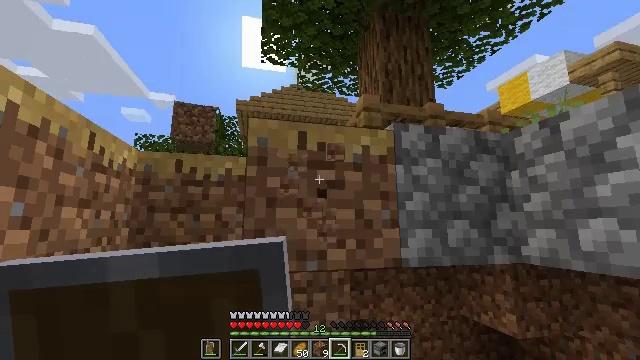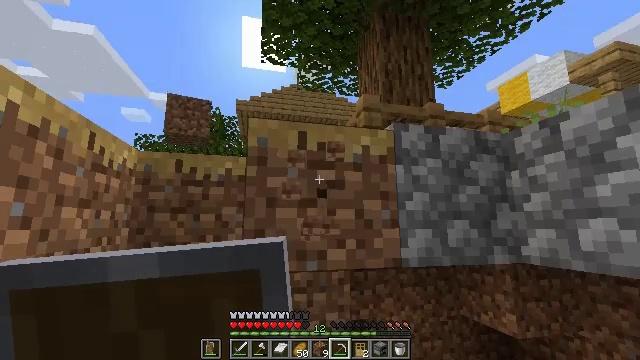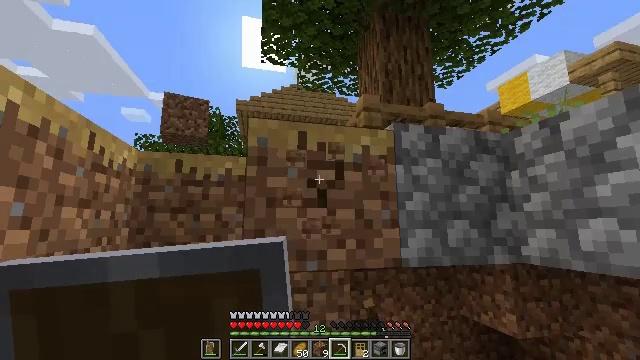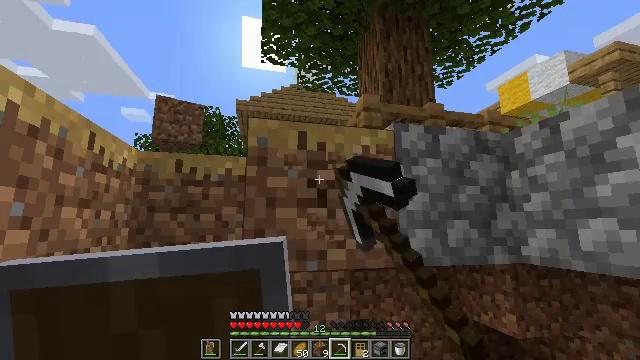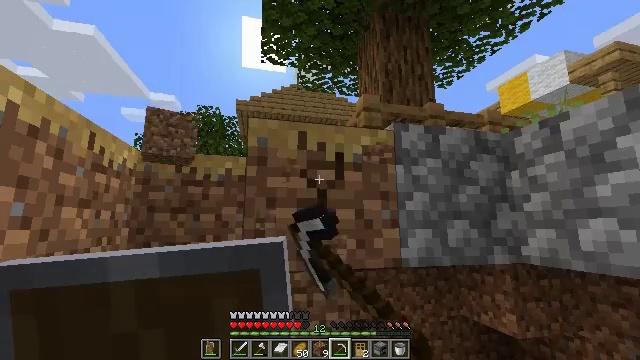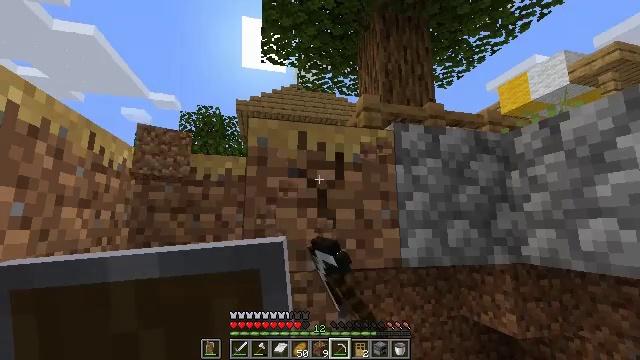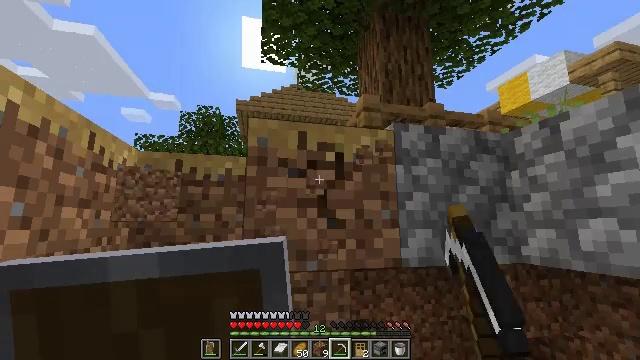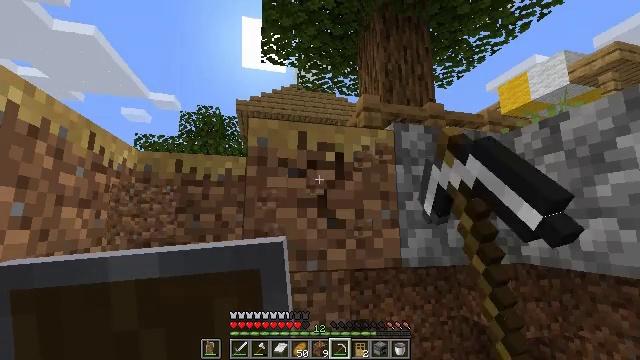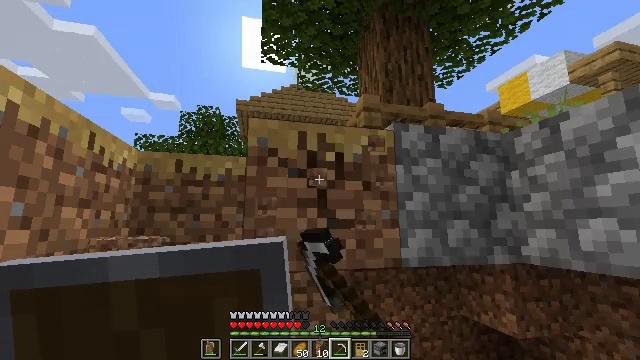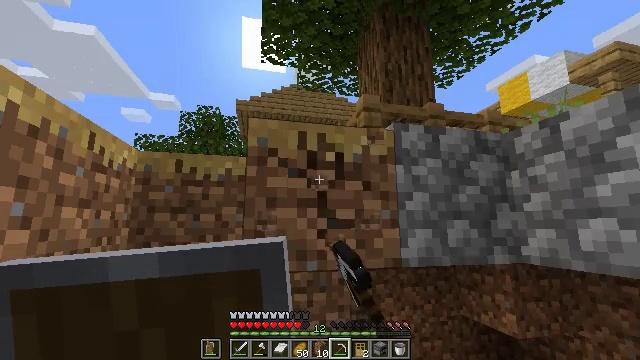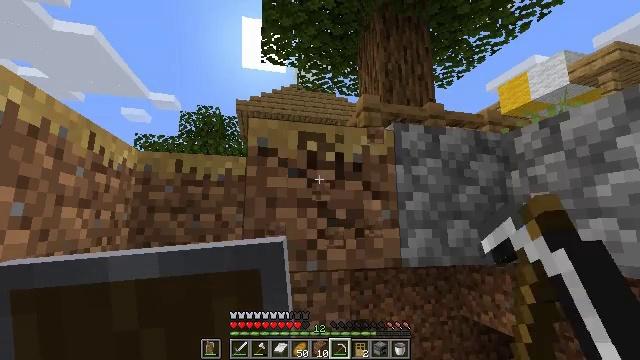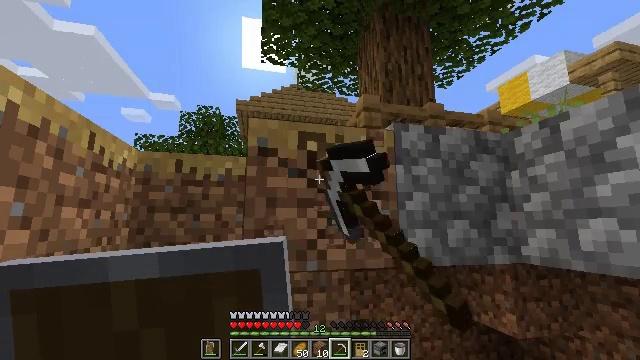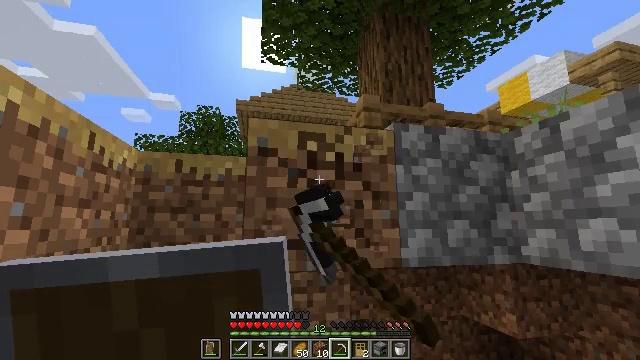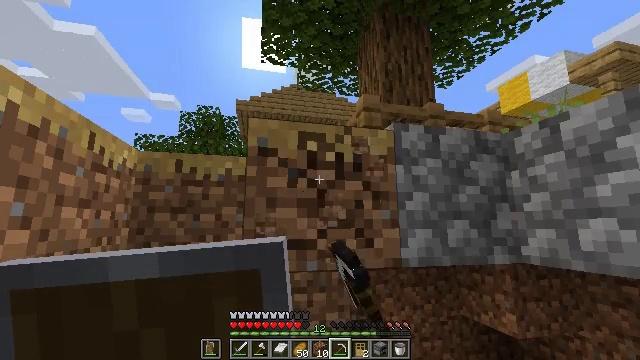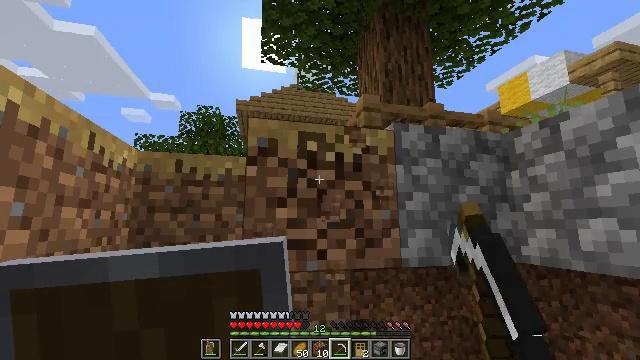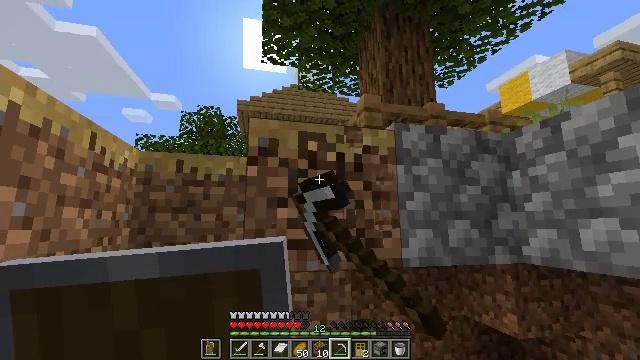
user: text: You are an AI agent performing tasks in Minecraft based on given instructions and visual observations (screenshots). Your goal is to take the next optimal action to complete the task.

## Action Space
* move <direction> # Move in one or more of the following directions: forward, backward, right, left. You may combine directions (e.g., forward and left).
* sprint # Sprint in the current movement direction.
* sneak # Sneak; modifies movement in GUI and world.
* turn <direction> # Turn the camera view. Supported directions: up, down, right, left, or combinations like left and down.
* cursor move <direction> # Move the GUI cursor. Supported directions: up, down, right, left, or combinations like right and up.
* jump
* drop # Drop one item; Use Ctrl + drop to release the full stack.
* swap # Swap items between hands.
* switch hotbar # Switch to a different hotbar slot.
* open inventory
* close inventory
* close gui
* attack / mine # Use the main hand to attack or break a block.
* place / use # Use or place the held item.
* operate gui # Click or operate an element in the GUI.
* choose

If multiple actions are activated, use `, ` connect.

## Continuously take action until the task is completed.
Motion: motion action
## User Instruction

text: Attack the grass path to restore it to dirt.
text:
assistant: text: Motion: sneak, attack / mine
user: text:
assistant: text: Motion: sneak, attack / mine
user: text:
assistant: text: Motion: sneak, attack / mine
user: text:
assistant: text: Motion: sneak, attack / mine
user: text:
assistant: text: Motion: sneak, attack / mine
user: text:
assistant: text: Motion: sneak, attack / mine
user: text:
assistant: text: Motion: sneak, attack / mine
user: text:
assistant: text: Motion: sneak, attack / mine
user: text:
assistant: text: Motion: sneak, attack / mine
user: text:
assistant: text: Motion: sneak, attack / mine
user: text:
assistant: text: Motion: sneak, attack / mine
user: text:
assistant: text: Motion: sneak, attack / mine
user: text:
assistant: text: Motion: sneak, attack / mine
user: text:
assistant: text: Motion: sneak, attack / mine
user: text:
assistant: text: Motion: sneak, attack / mine
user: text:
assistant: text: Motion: sneak, attack / mine
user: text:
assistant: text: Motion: sneak, attack / mine
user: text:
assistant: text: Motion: sneak, attack / mine
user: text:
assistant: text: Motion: sneak, attack / mine
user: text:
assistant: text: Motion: sneak, attack / mine
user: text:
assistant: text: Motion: sneak, attack / mine
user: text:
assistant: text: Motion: sneak, attack / mine
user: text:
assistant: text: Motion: sneak, attack / mine